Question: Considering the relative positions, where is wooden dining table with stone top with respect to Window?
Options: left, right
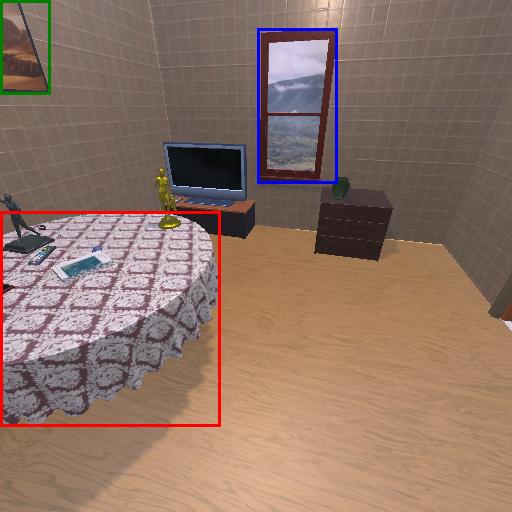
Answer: left